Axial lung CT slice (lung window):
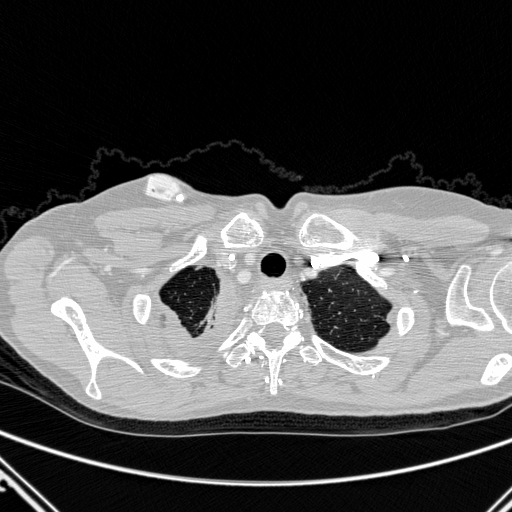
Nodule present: no